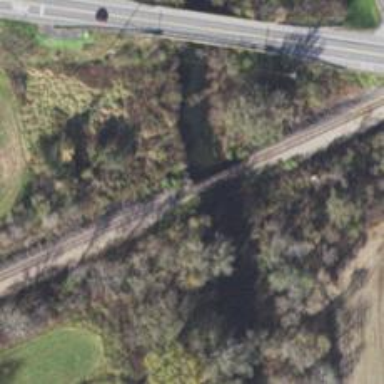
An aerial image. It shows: Railway bridge.